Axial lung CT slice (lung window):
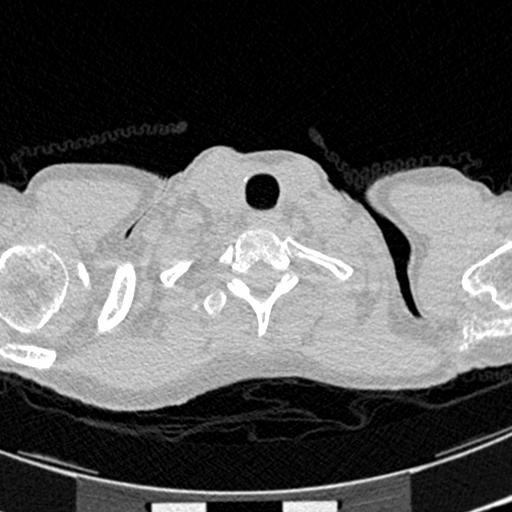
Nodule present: no